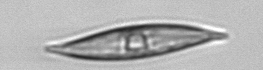
Label: Pleurosigma